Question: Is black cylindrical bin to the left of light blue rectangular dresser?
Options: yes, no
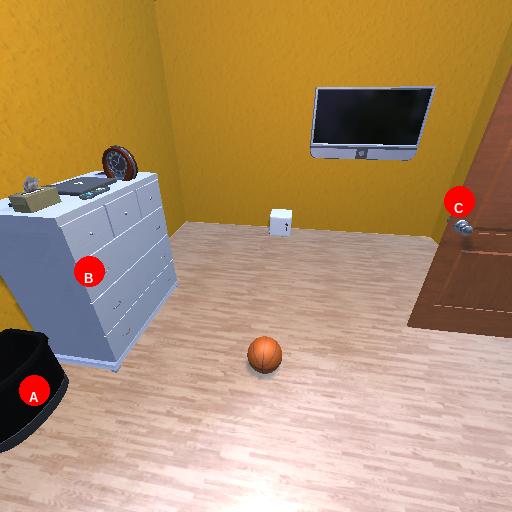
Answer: yes